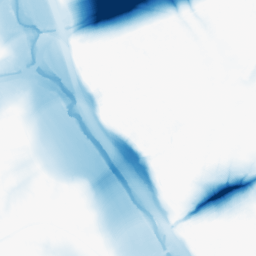
Category: morphological
Decomposition family: morphological
Decomposition parameters: operation: closing
size: 50
Upsampling method: quartic
Upsampling parameters: scale: 2
Upsampling scale: 2